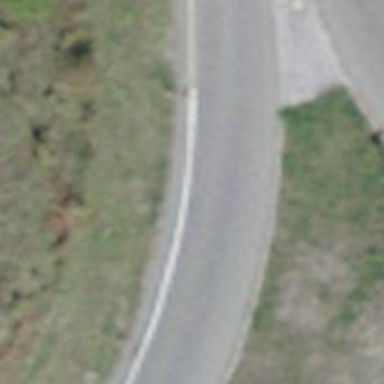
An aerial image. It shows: Tertiary_link road with paved surface.